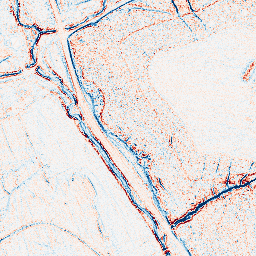
Category: edge_preserving
Decomposition family: anisotropic_diffusion
Decomposition parameters: iterations: 5
kappa: 50
gamma: 0.1
Upsampling method: lanczos
Upsampling parameters: scale: 8
Upsampling scale: 8